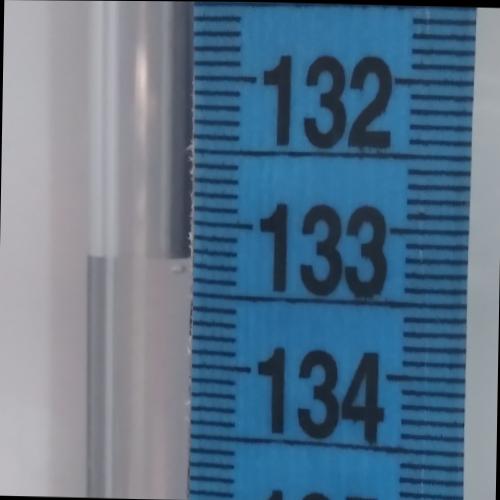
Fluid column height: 133.3 cm